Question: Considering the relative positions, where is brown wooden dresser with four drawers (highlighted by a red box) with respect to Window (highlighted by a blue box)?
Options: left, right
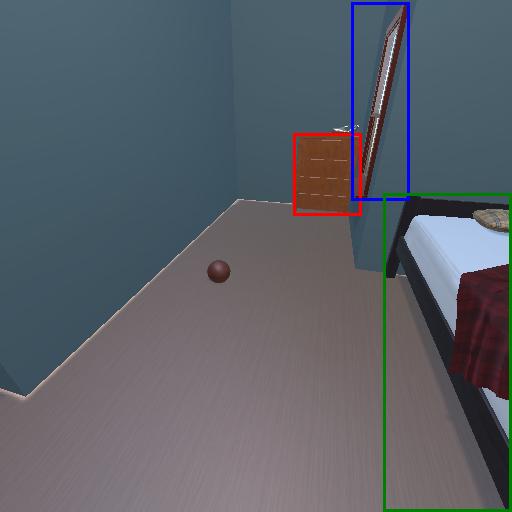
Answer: left